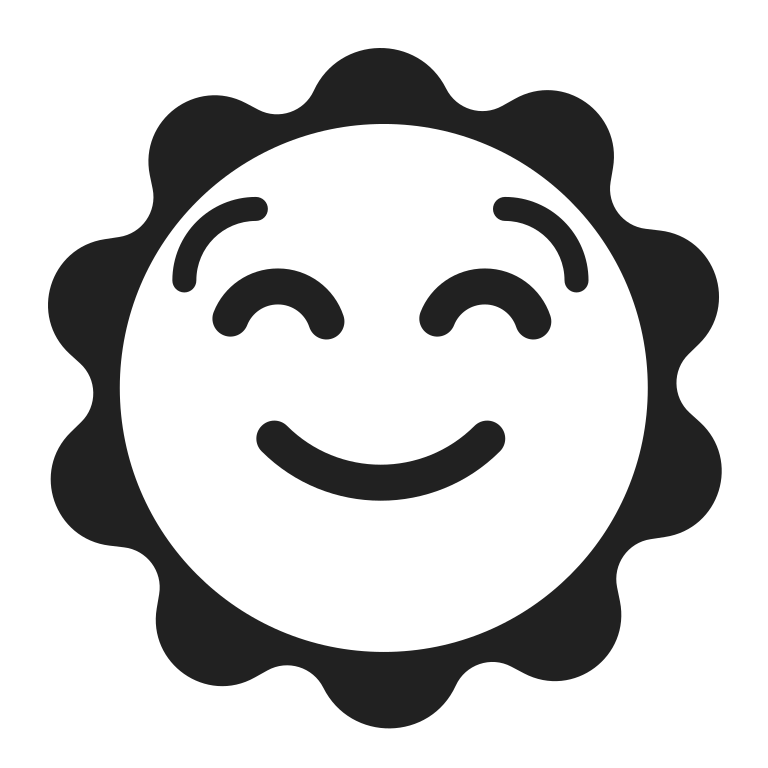
sun with face high contrast